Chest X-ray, PA view. Patient: 74 years old, sex M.
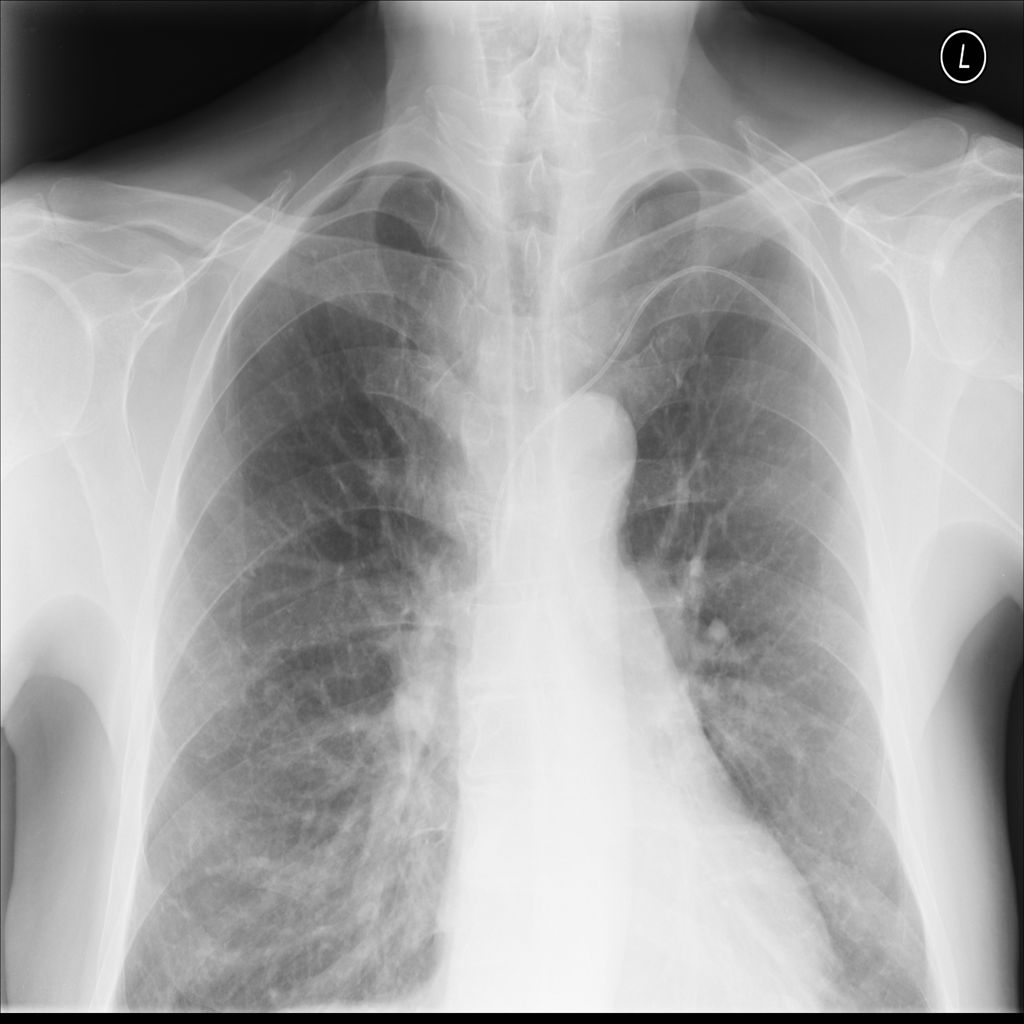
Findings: No Finding